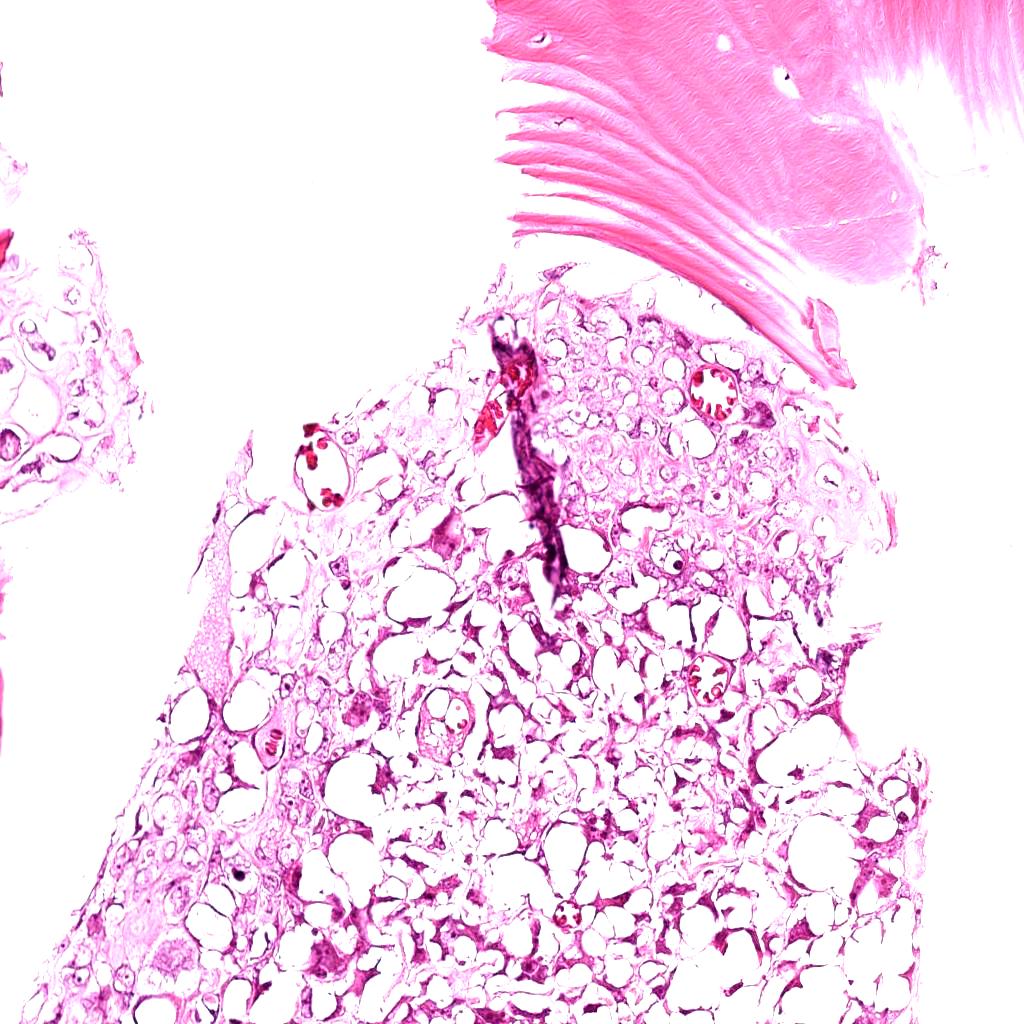
Label: Viable